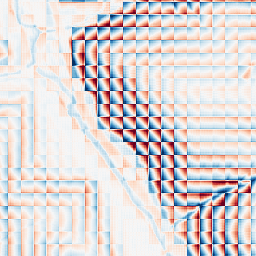
Category: wavelet
Decomposition family: wavelet_biorthogonal
Decomposition parameters: wavelet: bior1.3
level: 4
Upsampling method: fft_zeropad
Upsampling parameters: scale: 2
Upsampling scale: 2